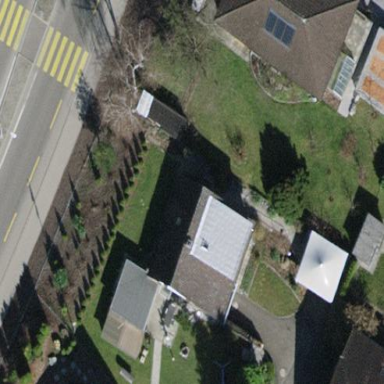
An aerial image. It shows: Detached building.